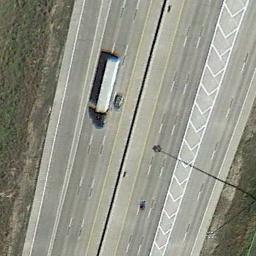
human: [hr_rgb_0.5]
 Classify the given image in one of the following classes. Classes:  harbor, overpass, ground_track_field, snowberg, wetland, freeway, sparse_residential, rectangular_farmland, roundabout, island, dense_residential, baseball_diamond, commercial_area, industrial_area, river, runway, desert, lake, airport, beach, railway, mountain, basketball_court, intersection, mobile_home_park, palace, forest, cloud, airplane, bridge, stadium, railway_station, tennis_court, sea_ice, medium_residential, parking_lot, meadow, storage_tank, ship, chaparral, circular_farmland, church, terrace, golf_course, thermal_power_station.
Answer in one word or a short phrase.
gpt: freeway